Question: What is the number of red dots?
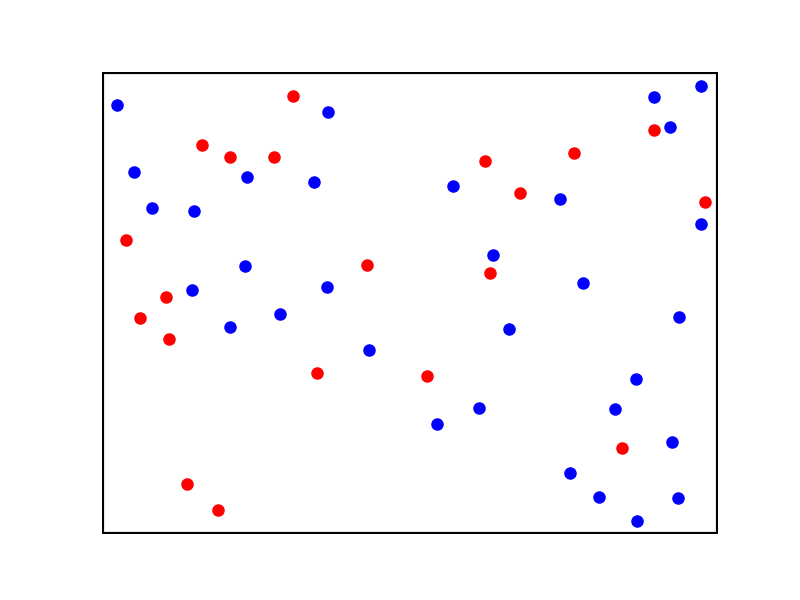
Answer: 20